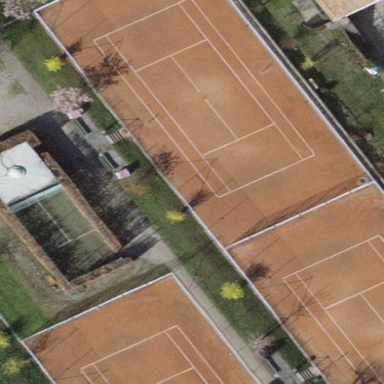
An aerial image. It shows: Tennis court in leisure pitch.